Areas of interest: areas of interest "Library"
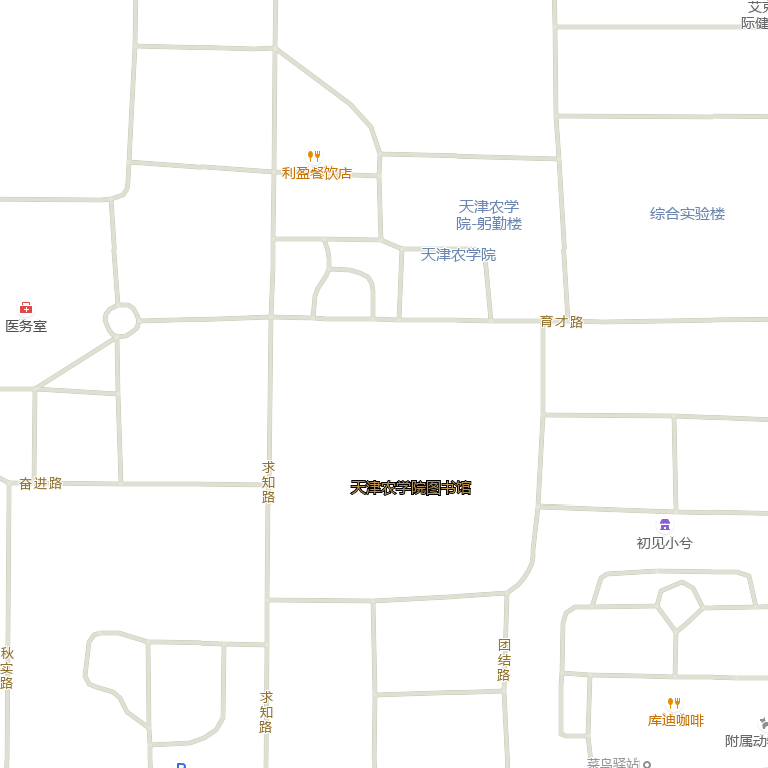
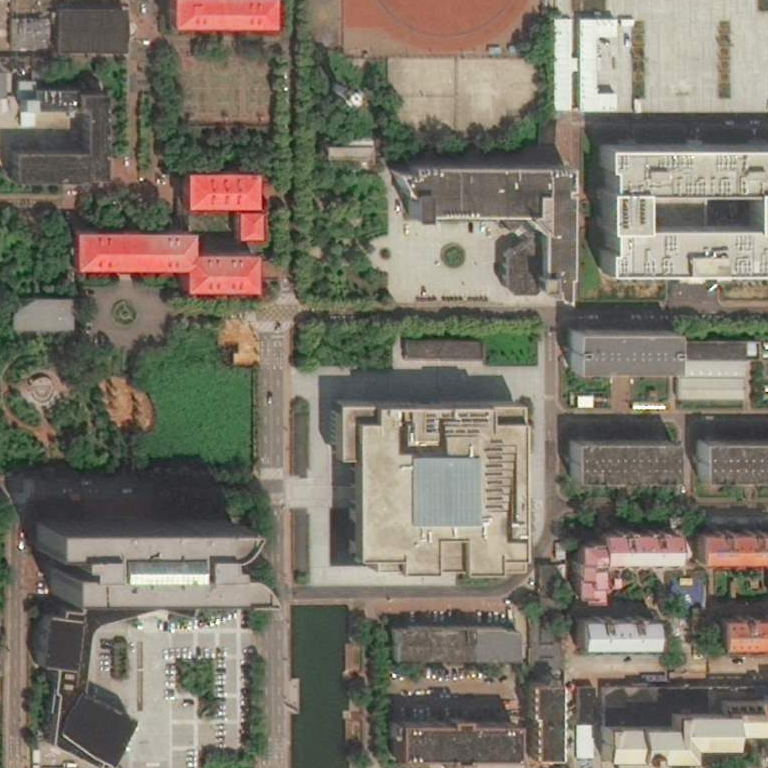